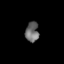
Tissue: lung
Cell type: T cells
Senescence score: 0.2434
Nuclear area (px): 263
Mean DAPI intensity: 105.76